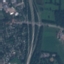
Land use / land cover class: Highway